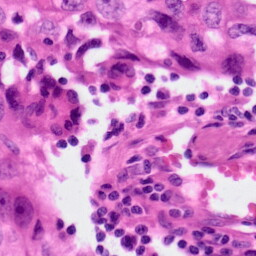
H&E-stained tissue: Lung